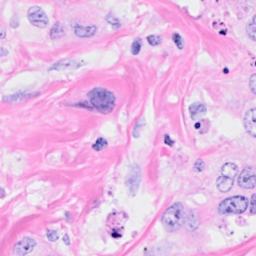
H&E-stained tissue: Breast